Field crop: maize
Growth stage: 1
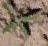
Species: atriplex